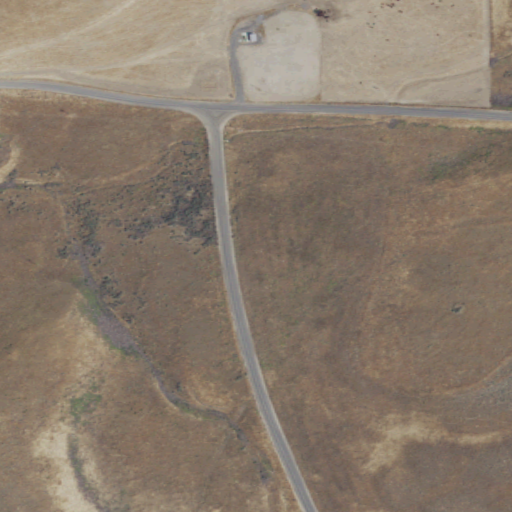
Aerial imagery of valley in Washington named Dunnigan Coulee containing grassland, shrub, open development, and low intensity development